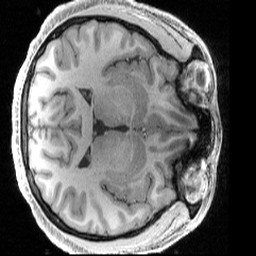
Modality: T1w
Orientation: axial
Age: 20
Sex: male
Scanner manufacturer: siemens
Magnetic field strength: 3 T
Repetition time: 2.4 s
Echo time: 0.00231 s